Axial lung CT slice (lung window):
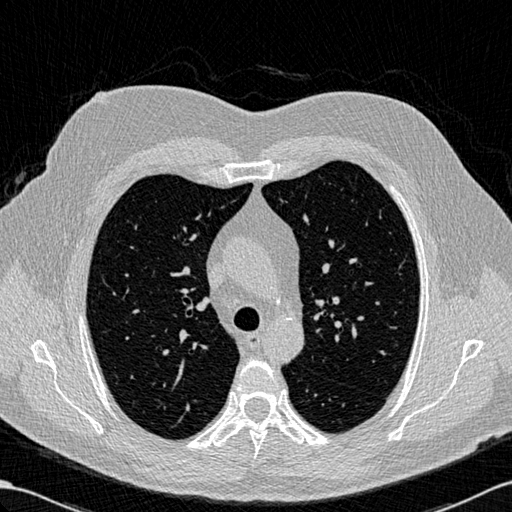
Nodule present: no